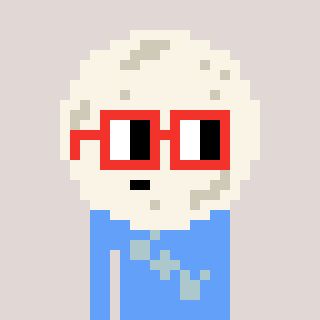
a pixel art character with square red glasses, a moon-shaped head and a blue-colored body on a warm background